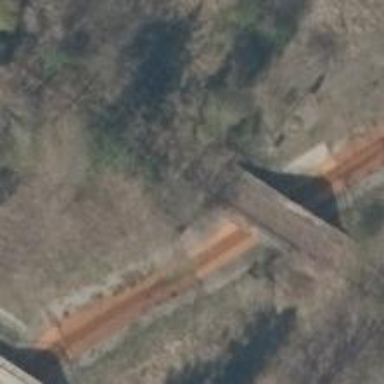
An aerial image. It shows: Abandoned railway bridge.